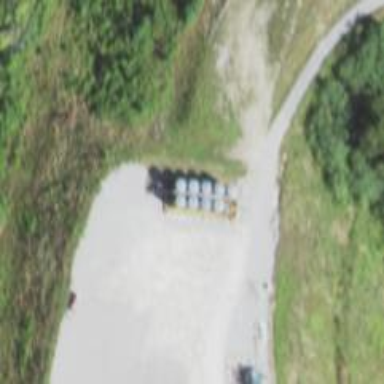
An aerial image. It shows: Storage tank with man-made structure.